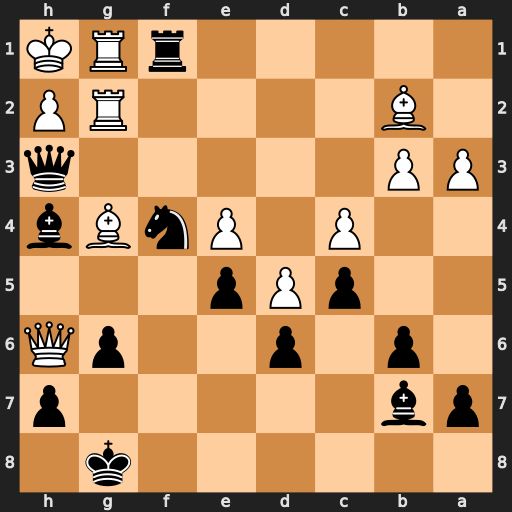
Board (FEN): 6k1/pb5p/1p1p2pQ/2pPp3/2P1PnBb/PP5q/1B4RP/5rRK
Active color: b
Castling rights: -
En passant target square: -
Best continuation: Qxg2#